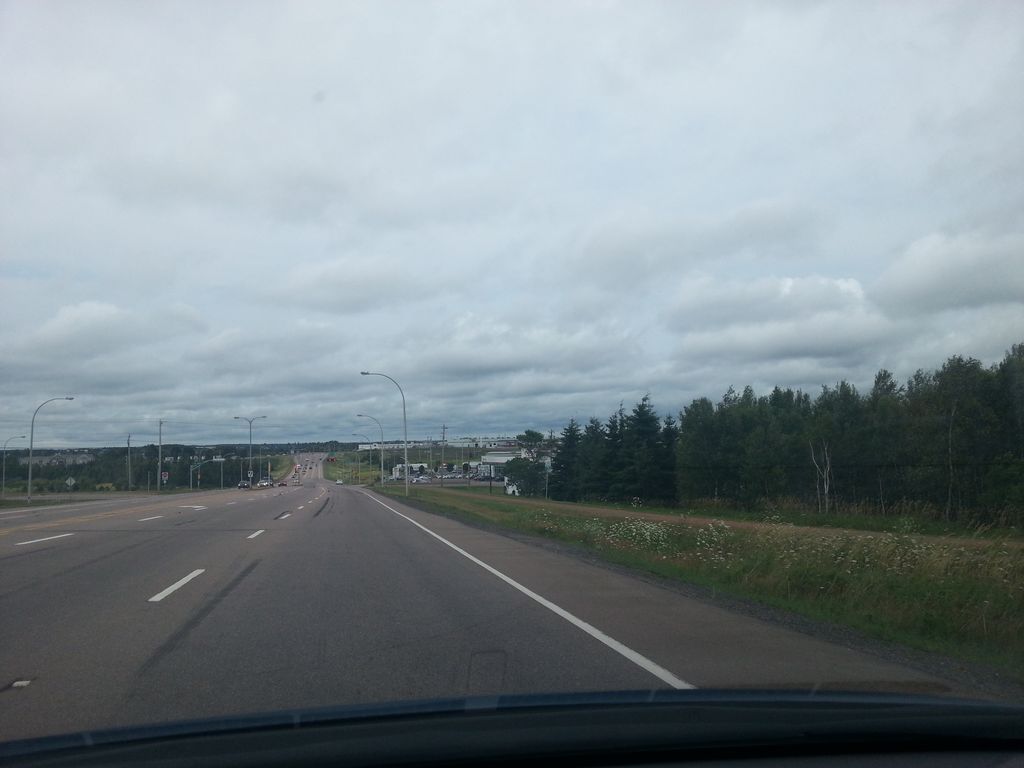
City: charlottetown